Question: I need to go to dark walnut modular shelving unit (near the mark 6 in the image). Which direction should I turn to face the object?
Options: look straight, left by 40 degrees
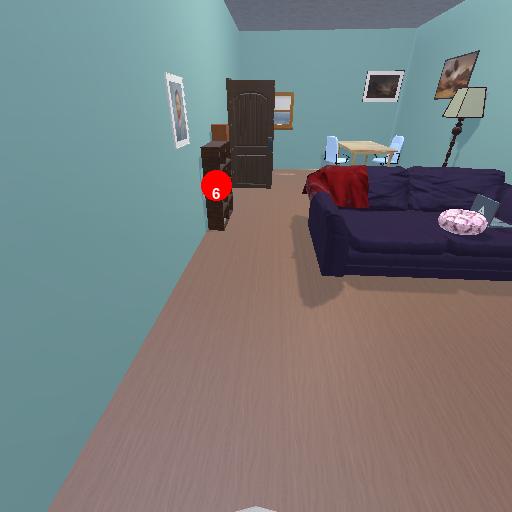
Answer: look straight